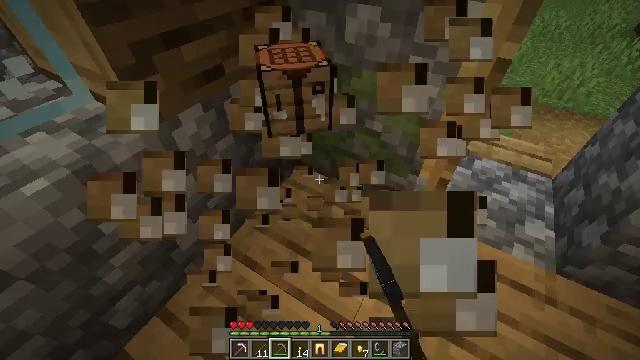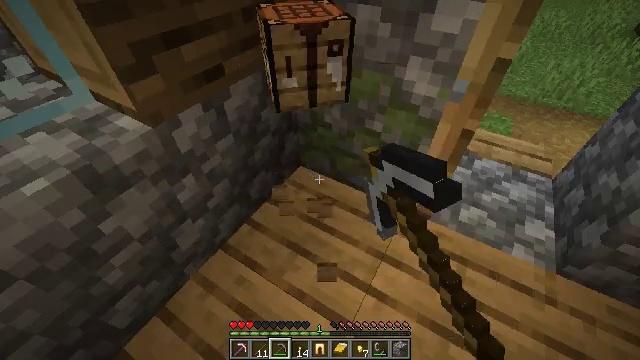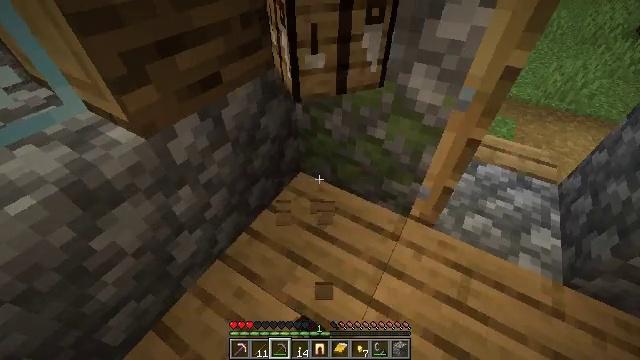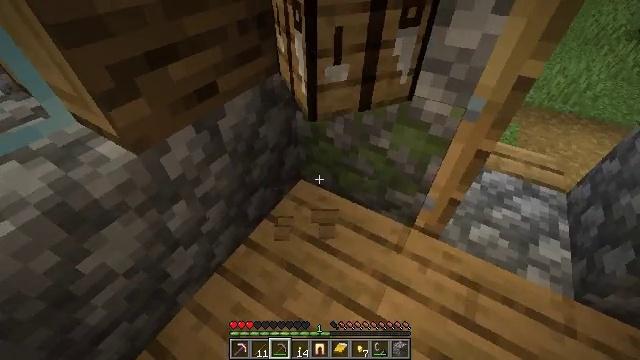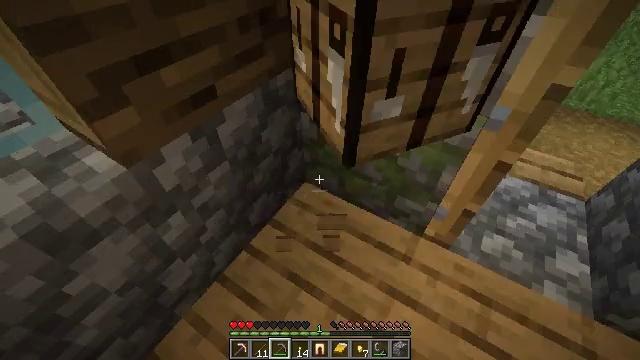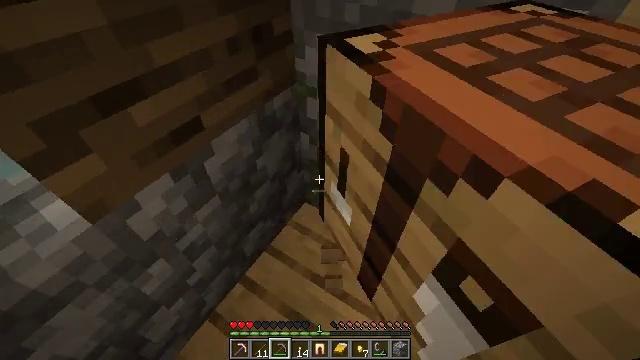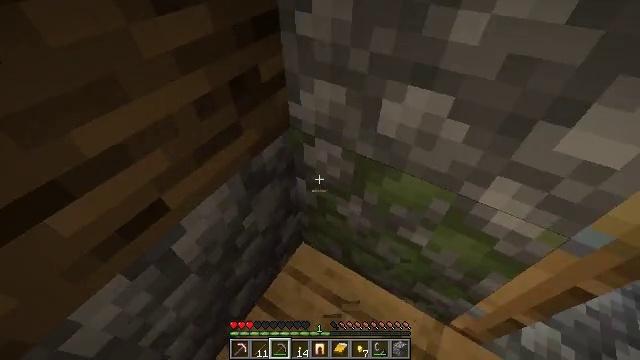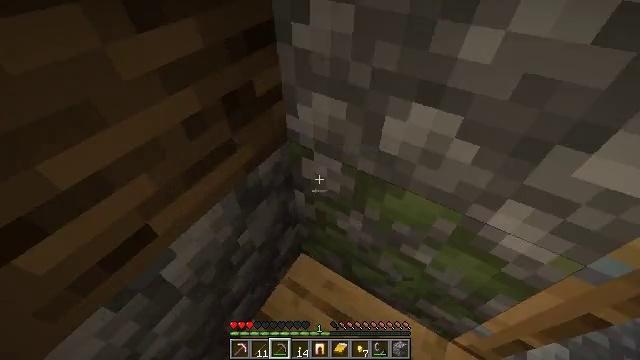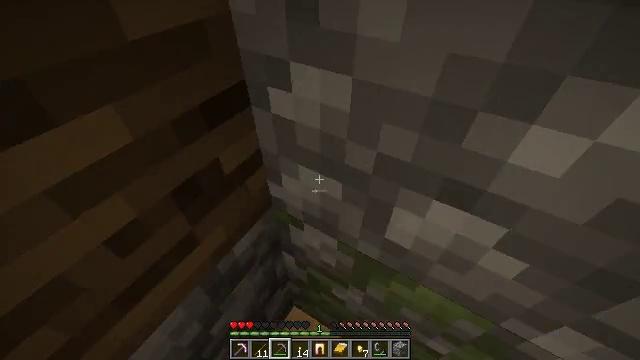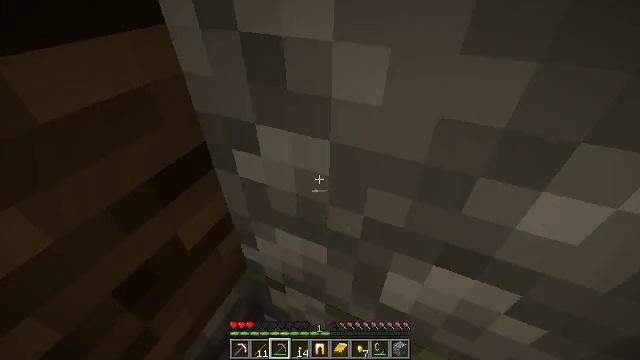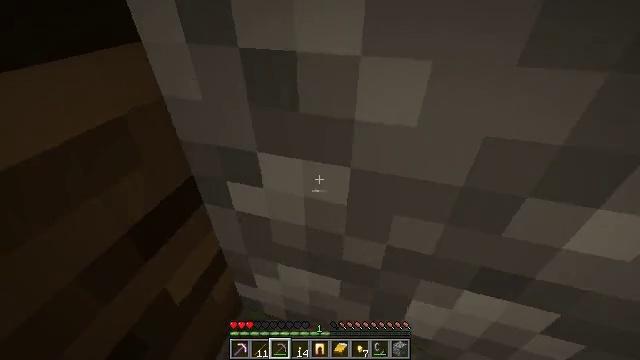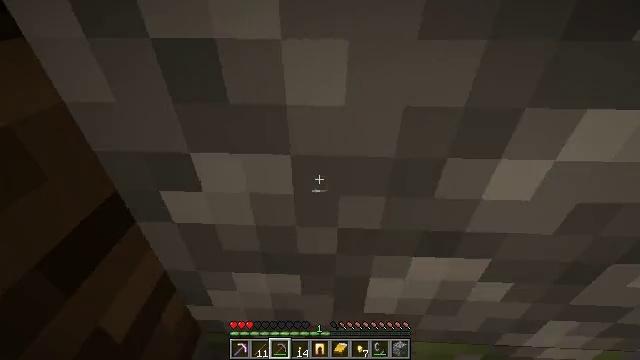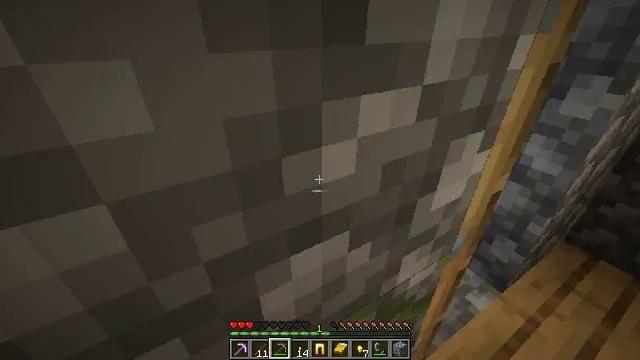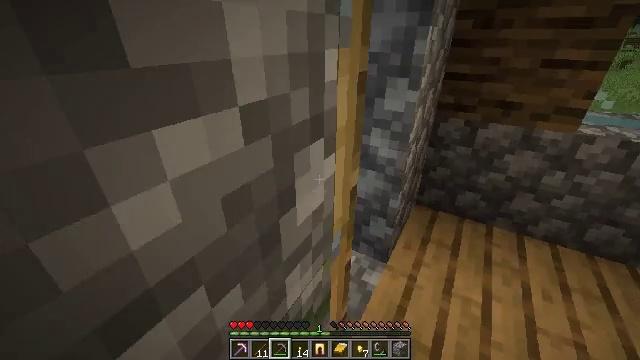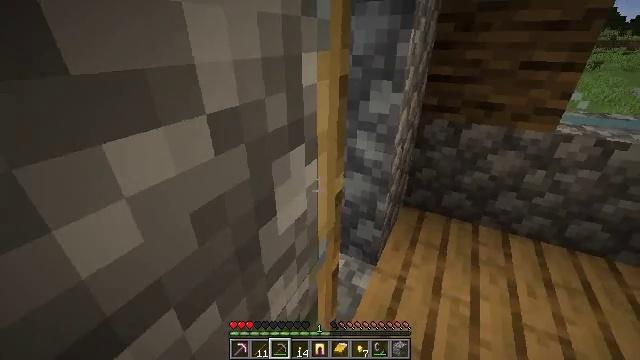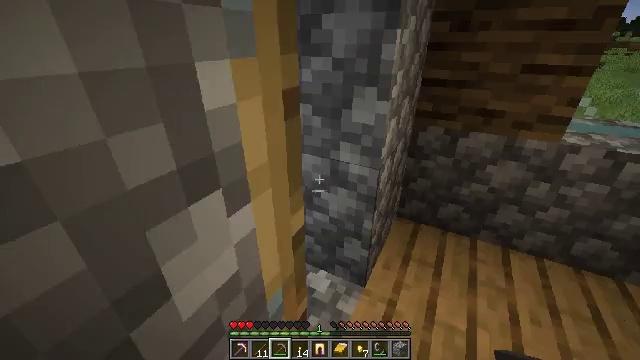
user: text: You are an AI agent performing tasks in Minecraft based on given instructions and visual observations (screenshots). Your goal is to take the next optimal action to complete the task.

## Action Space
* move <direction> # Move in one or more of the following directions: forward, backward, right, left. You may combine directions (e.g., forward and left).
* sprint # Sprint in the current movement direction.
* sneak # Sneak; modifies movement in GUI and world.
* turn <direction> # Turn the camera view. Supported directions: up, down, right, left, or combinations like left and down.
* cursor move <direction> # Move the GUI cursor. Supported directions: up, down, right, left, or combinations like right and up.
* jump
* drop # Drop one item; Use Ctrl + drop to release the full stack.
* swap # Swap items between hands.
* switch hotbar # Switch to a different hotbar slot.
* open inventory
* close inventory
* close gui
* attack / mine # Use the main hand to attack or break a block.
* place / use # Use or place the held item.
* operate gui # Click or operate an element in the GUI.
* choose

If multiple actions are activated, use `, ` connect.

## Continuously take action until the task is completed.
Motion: motion action
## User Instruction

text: Get dirt block.
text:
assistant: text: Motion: attack / mine
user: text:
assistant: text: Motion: move forward, attack / mine
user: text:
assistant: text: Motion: move forward, attack / mine
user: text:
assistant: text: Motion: move forward, turn left and down
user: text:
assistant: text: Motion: move forward
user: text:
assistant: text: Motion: move forward
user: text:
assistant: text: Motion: move forward
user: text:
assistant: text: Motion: move forward, turn up
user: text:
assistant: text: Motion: move forward, turn right and up
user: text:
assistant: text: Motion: move forward, turn right and up
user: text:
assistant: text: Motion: move forward, turn right and up
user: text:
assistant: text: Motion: move forward, turn right and up
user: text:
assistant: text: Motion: move forward, turn right and up
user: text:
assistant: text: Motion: move forward, turn right
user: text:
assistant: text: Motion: move forward
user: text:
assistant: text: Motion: move forward
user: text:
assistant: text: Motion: move forward
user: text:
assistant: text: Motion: move forward, turn left
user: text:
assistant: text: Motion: move forward, turn left and down
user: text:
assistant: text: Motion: move forward, turn left and down
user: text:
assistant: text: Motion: move forward, turn left
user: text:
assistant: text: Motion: move forward, turn left
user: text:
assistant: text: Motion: move forward, turn left
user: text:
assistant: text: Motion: move forward, turn left
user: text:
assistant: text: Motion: move forward, turn left
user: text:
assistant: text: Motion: move forward, turn left
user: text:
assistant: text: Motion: move forward
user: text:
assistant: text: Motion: move forward
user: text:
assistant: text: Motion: move forward
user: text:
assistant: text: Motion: move forward